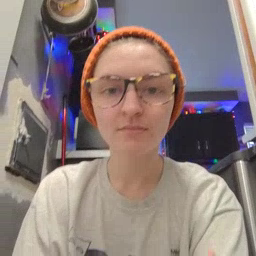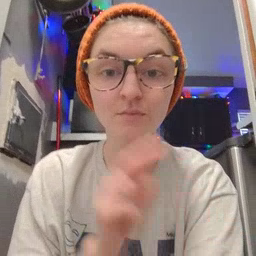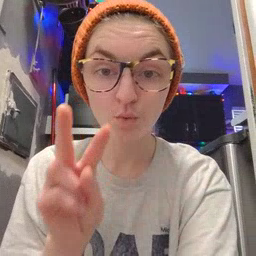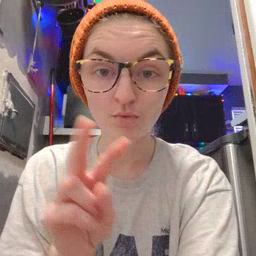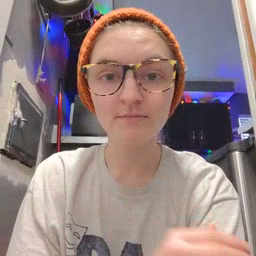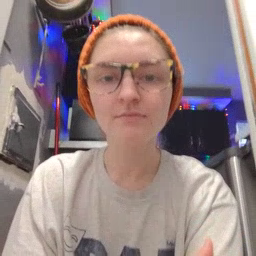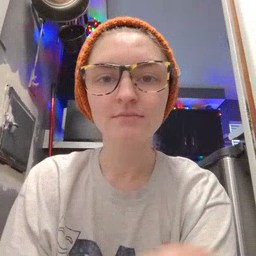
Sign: look